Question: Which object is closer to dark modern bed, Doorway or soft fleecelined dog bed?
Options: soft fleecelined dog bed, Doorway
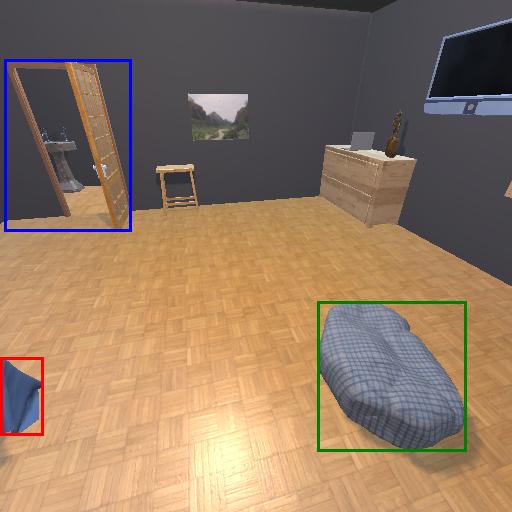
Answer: soft fleecelined dog bed